Question: I have a table

There is a certain columns that I don't want my text to , but I'm not sure how to prevent that.
I don't want my text to go to the next line
It's okay for it's data to wrap into the next line
---
# HTML
'''
<div class="row" style=" margin-right: 15px; margin-left: 15px;">
<div class="col-xs-4 col-sm-3 col-md-3 col-lg-2 ">
<div id="piechart"></div>
</div>
<div class="col-xs-8 col-sm-9 col-md-9 col-lg-10 ">
<table class="table table-bordered piechart-key ">
<thead>
<th colspan="2" ></th>
<th>Item Summary</th>
<th>Item List</th>
</thead>
<tbody>
<tr>
<td width="22" ></td>
<td width="70" >Incorrect</td>
<td width="55" ><span id="pc-danger"></span>/50</td>
<td width="100" ><span id="pc-danger-list"></span></td>
</tr>
<tr>
<td width="22" ></td>
<td width="70" >Partially Correct</td>
<td width="55" ><span id="pc-warning"></span>/50</td>
<td width="100" ><span id="pc-warning-list"></span></td>
</tr>
<tr>
<td width="22" ></td>
<td width="70" >Correct</td>
<td width="55" ><span id="pc-success"></span>/50</td>
<td width="100" ><span id="pc-success-list"></span></td>
</tr>
</tbody>
</table>
</div>
</div>
'''
---
I've also tried using the '%' as its width, but nothing seem to work.
How do I solve this problem ?
Any hints / helps will be much appreciated !
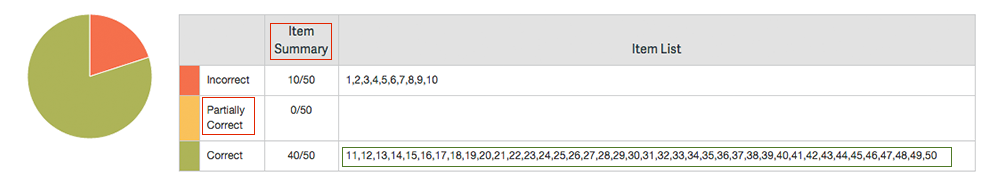
Answer: You can set 'nowrap' on 'th' and 2nd 'td' in the table.
'''
.piechart-key th,
.piechart-key td:nth-child(2) {
white-space: nowrap;
}
'''
To force text to wrap in 4th 'td', you could do.
'''
.piechart-key td:nth-child(4) {
word-break: break-all;
}
'''
For 'width', suggest to remove 'width="100"' on the 4th 'td'.
<URL>